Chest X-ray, PA view. Patient: 25 years old, sex F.
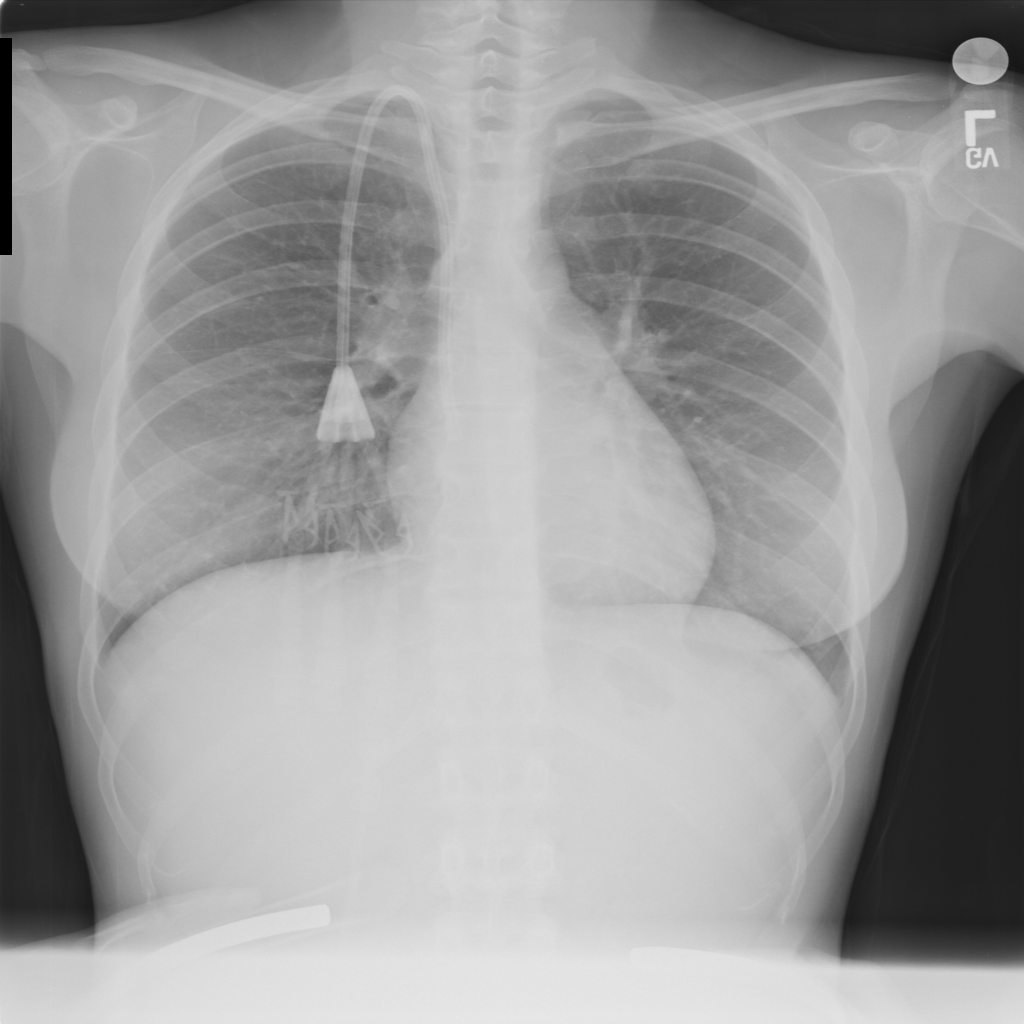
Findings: No Finding